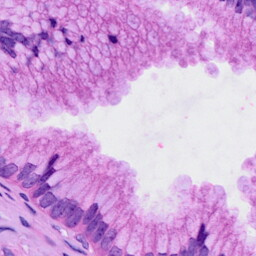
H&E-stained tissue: Cervix